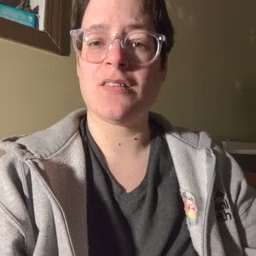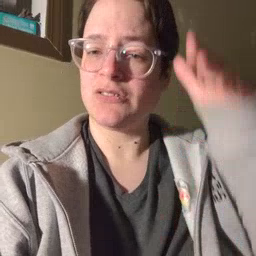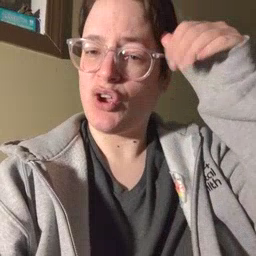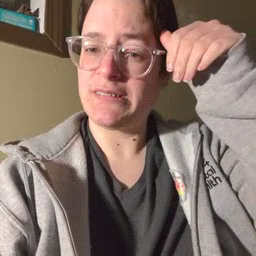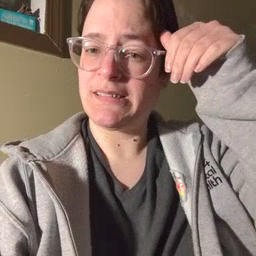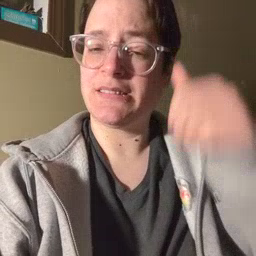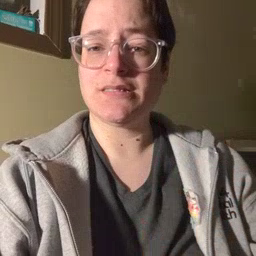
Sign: donkey